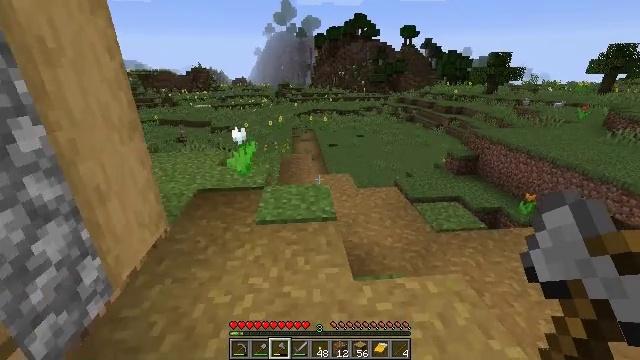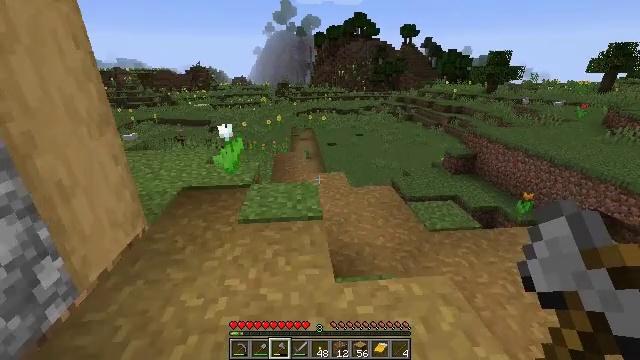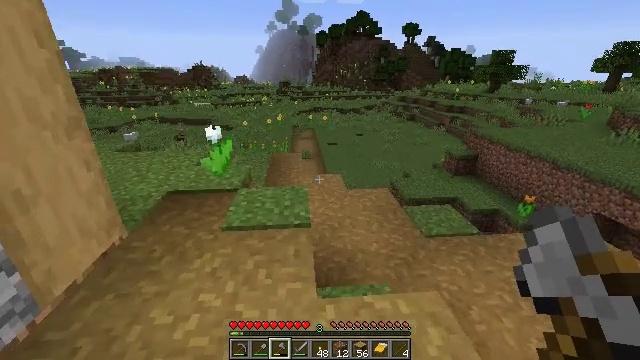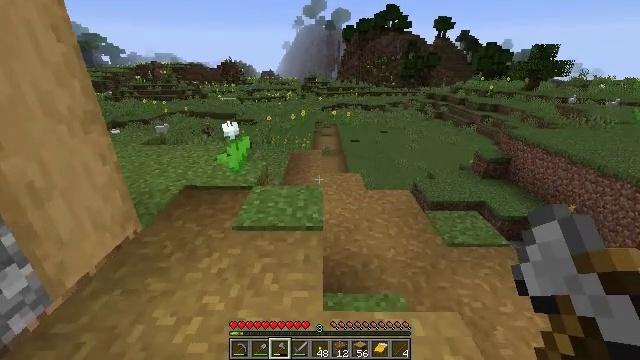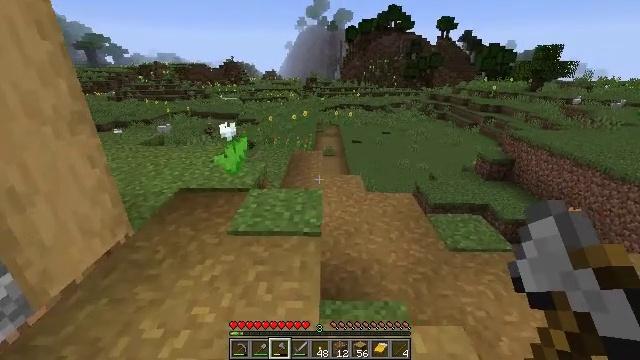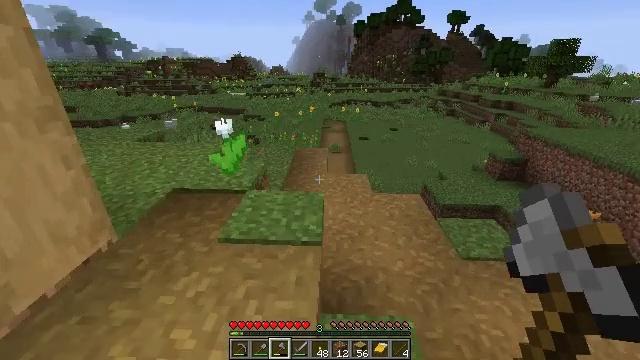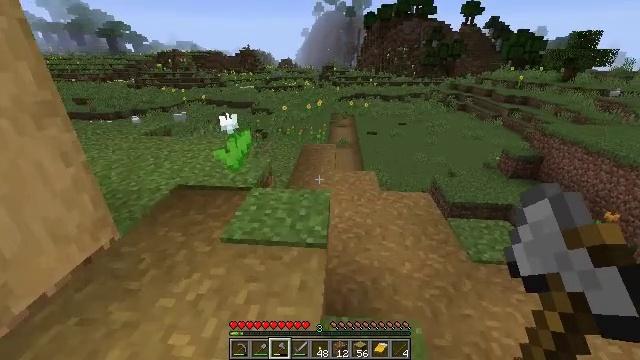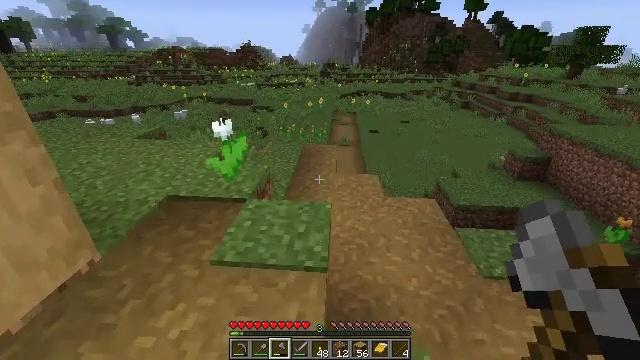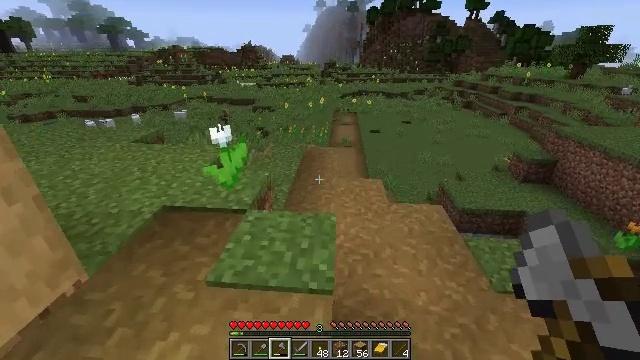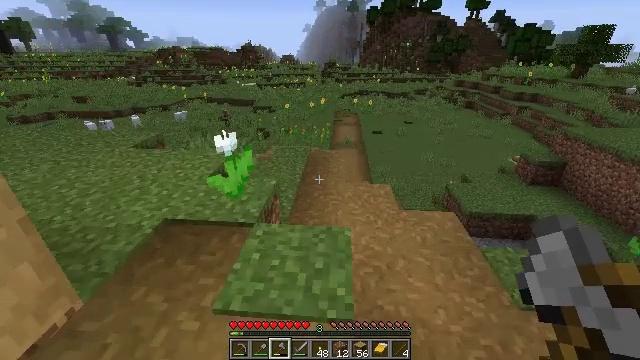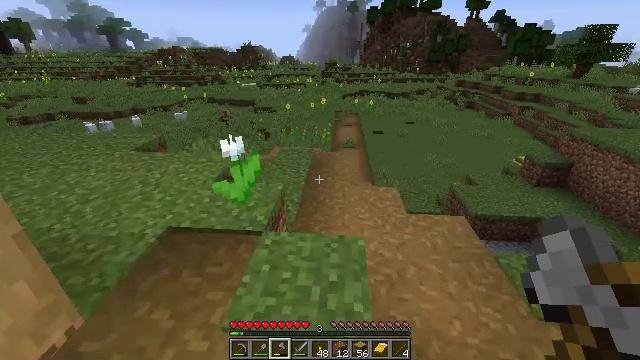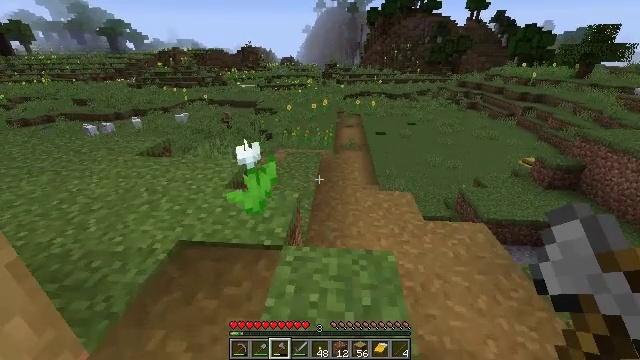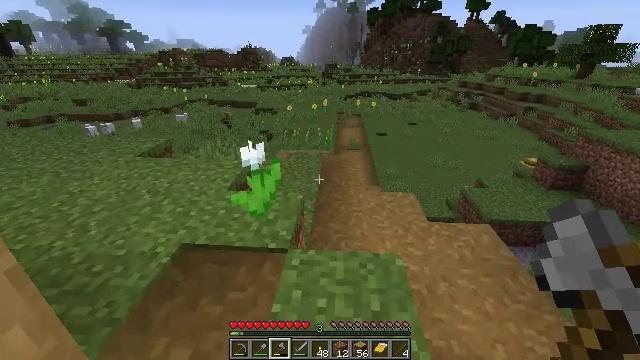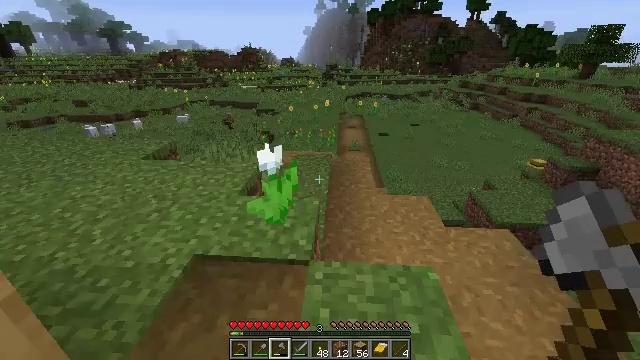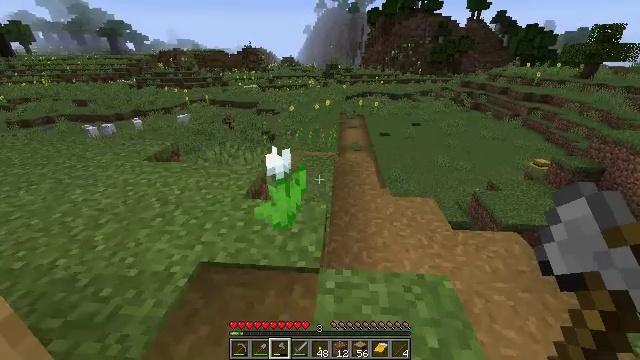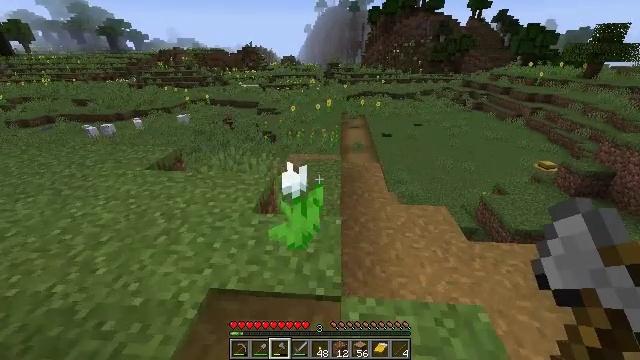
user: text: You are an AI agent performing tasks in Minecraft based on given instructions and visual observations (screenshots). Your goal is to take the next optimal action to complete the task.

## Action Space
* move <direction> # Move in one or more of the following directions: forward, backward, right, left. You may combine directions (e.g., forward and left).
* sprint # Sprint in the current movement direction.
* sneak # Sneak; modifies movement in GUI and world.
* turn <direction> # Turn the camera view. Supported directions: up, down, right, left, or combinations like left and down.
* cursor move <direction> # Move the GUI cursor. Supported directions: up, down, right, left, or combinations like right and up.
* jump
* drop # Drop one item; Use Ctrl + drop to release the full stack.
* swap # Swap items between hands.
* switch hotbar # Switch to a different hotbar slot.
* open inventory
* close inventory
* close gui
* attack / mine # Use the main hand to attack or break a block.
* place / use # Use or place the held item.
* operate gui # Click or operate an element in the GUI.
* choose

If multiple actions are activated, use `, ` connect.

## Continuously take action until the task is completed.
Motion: motion action
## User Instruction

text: Gather carrots from the field.
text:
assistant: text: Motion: move forward and move right
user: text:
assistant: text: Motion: move forward
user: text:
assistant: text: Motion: move forward, turn left
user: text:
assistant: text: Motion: move forward
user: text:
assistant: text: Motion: move forward, turn left and down
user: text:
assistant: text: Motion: move forward, turn left and down
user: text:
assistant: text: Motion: move forward
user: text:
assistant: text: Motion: move forward and move left
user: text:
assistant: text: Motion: move forward and move left
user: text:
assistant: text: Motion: move forward and move left
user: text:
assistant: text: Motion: move forward and move left
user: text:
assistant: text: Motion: move forward and move left
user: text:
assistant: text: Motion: move forward and move left
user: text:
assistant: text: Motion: move forward and move left
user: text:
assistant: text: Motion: move forward
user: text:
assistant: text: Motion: move forward
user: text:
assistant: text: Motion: move forward
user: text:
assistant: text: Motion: move forward
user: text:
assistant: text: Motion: move forward, turn left and down
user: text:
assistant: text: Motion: move forward, turn left and down
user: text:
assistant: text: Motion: move forward, turn left and down
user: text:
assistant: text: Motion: move forward, turn left
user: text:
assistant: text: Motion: move forward and move left
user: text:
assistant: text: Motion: move forward and move left
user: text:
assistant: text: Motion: move forward and move left
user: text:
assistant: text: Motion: move forward and move left
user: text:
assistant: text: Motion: move forward and move left
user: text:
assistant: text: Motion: move forward and move left
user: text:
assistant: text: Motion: move forward and move left
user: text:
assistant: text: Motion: move forward and move left